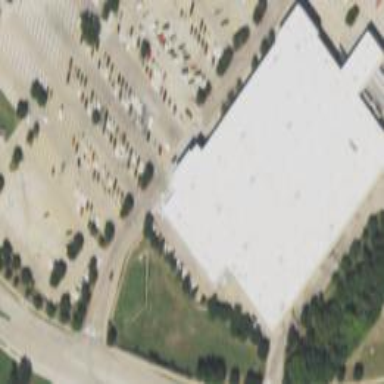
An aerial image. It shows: Retail building that houses wholesale shop.